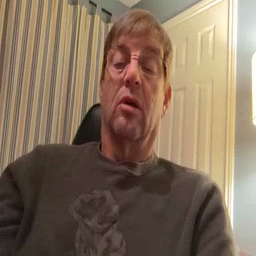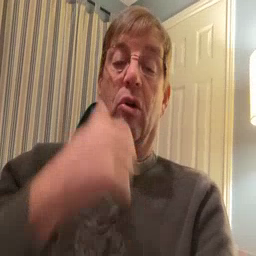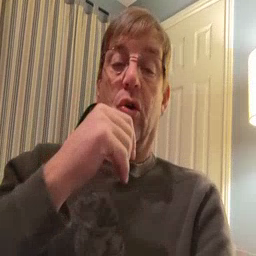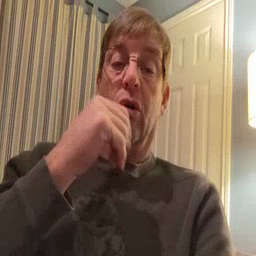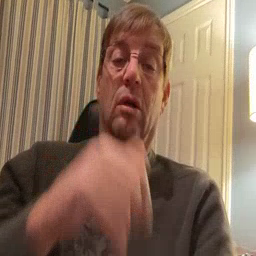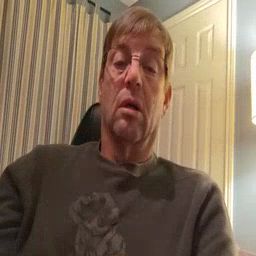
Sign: girl